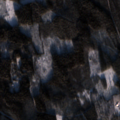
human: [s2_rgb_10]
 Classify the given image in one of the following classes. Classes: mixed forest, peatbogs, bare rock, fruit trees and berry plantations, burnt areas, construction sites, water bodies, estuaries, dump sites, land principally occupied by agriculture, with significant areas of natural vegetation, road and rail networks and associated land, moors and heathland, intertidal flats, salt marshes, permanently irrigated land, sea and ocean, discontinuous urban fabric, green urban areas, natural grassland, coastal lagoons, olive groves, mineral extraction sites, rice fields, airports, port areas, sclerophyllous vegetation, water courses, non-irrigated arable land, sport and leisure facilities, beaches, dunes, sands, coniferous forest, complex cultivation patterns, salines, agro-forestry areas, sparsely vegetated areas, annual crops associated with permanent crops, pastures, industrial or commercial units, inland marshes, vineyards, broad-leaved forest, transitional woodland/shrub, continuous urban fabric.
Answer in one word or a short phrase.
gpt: coniferous forest, mixed forest